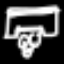
Label: pants